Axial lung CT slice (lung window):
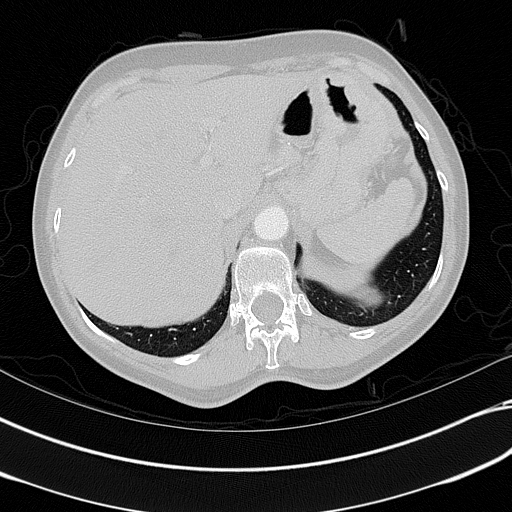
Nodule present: no